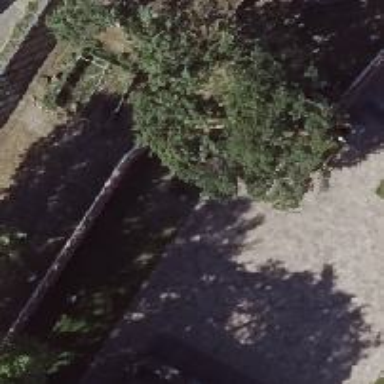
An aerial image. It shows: Memorial site with historic significance.